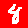
Digit: 8